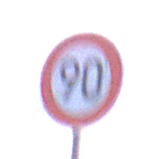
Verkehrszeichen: Geschwindigkeit90
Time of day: SunriseSunset
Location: Outdoor (Urban)
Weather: Clear
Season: NotSpecified
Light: Natural